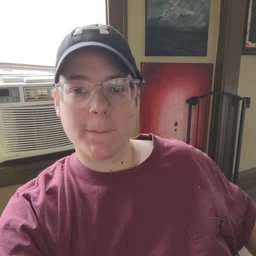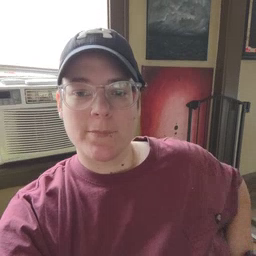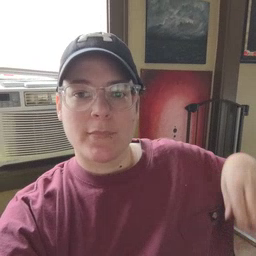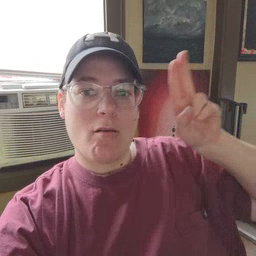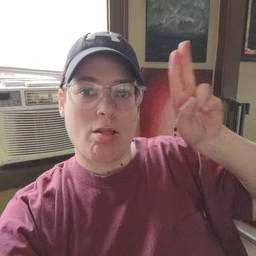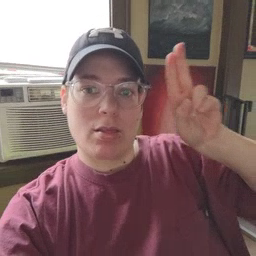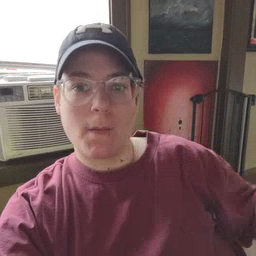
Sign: uncle